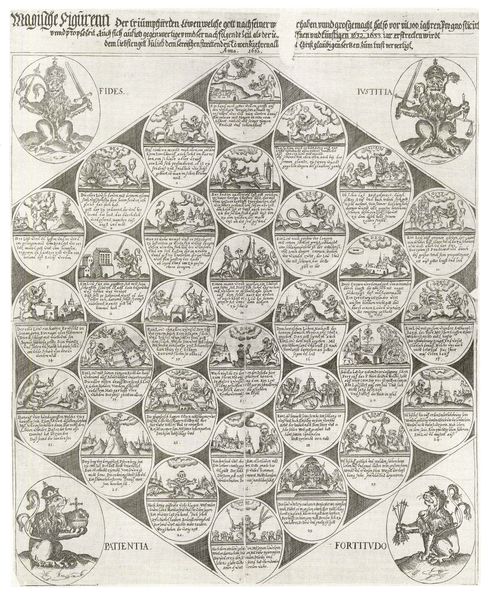
Titel: Magische Figurenn Der triumphireden Löwen
Institution: (Seriendruck)
Schlagwörter: dunkel, menschen, grau, hell, kreide, schwarz, weiss, zeichen, zeichnung, tiere, muster, alt, barock, bibel, geschichte, bild, sonne, familie, personen, blatt, krone, kreis, oval, rund, schrift, bilder, papier, grafik, graphik, vergilbt, spalten, figuren, inschrift, dekor, tusche, waage, buch, medaillon, kreuz, symmetrisch, druck, schwarzweiss, comic, stich, seite, illustration, schilder, schwert, schwerter, text, zeitung, bericht, buchstaben, schriften, kreise, beschriftung, überschrift, schlange, kugel, herrscher, namen, buchdruck, reihen, wappen, löwen, fabel, mittelalter, fabelwesen, löwe, zeilen, allegorien, szenen, pfeil, texte, ovale, beschreibung, insignien, zepter, treue, sechseck, groteske, magie, kronen, eier, inschriften, latein, anleitung, medaillons, schrif, kalender, fides, flugschrift, druckschrift, zauber, reichsapfel, embleme, stammbaum, tugenden, bilderfolge, schert, recht, aberglaube, schift, reichapfel, fortitudo, magisch, wabe, patientia, einzelheiten, medllons, vignetten+, magische figuren, magik, magische, fortitvdo